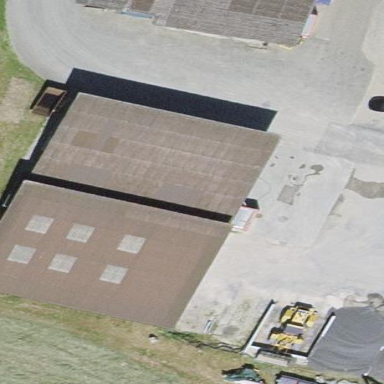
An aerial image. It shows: Shed building.